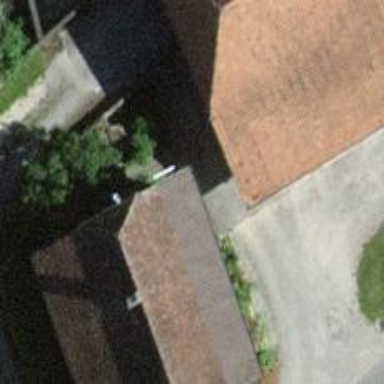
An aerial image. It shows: Residential building.